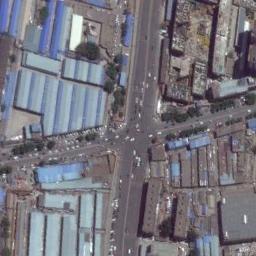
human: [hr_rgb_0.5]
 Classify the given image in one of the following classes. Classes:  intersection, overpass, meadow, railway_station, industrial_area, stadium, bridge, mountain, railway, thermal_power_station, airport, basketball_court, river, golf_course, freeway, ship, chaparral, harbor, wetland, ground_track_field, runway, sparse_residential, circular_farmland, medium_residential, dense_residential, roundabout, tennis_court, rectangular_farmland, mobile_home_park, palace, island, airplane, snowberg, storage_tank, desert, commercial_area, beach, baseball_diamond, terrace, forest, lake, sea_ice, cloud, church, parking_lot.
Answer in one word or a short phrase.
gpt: intersection